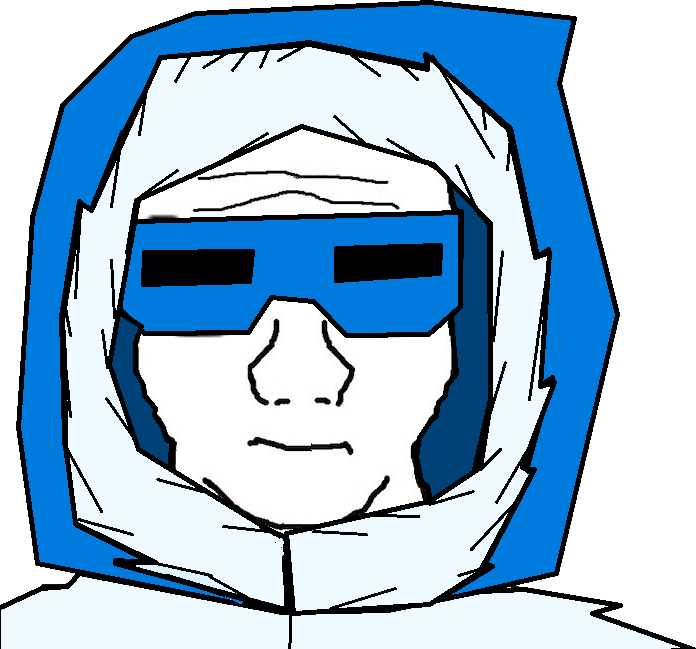
Label: 5_Front_Wojak